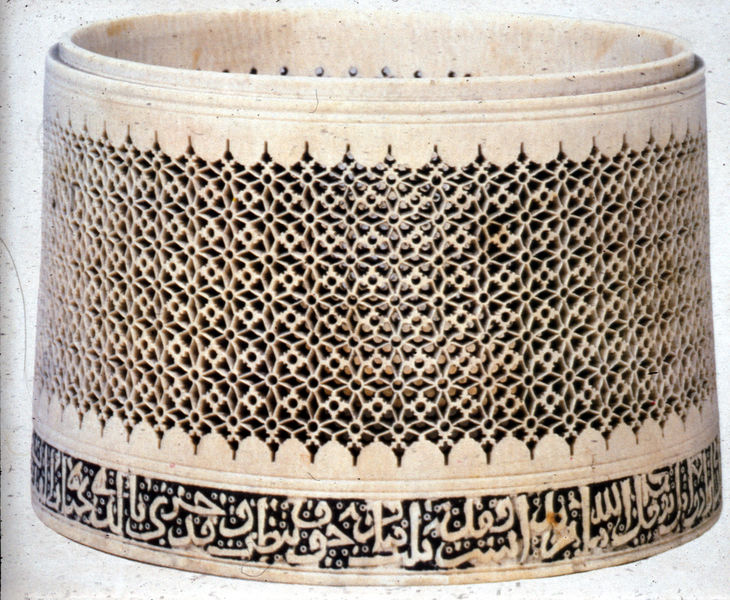
Titel: Pyxis (mameluckisch)
Standort: London
Institution: Victoria & Albert Museum
Schlagwörter: blau, weiß, gelb, blume, blumen, grau, schwarz, blüten, beige, muster, ornament, zylinder, alt, band, schale, stein, teller, schön, zart, kreis, rund, keramik, ton, vase, topf, bein, schrift, linien, rand, inschrift, dekor, floral, ornamente, verzierung, metall, plastik, schriftzeichen, ring, bemalt, foto, fotografie, punkte, knochen, becher, gefäß, offen, dose, porzellan, orient, orientalisch, linie, asien, schwarz weiss, text, punkt, asiatisch, mosaik, löcher, schnitzerei, rolle, arabisch, türkisch, struktur, steingut, tintenfass, ornamentik, arabien, islam, türkei, behälter, durchbrochen, doppelt, geschnitzt, elfenbein, zylindrisch, hohl, behältnis, sieb, islamisch, persisch, geritzt, hülse, karave, pyxis, kalligrafie, schnitzarbeit, hülle, arabesc, doppelwand, gelocht, lochmuster, marokanisch, marokkanisch, meerteilig, porzelland, weihgefäß, nuster